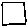
Label: square